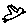
Label: bird